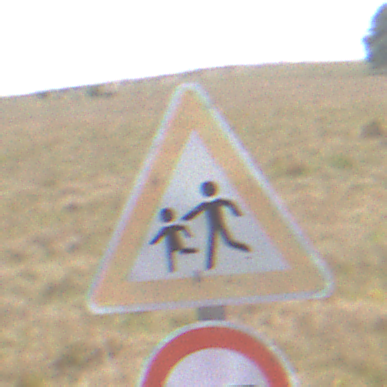
Verkehrszeichen: KinderRechts
Zusatzzeichen unten: Ueberholverbot
Umgebung: Outdoor, Nature
Tageszeit: Midday
Wetter: PartlyCloudy
Licht: Natural
Jahreszeit: NotSpecified
Kontrast: HighContrast